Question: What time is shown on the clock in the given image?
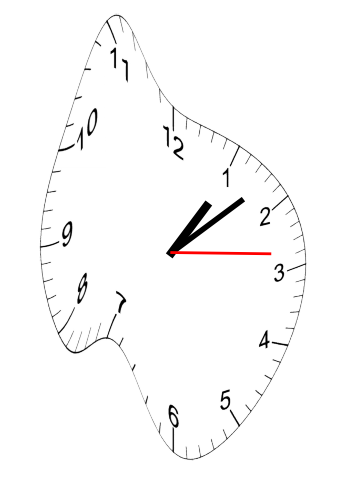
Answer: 01:08:14